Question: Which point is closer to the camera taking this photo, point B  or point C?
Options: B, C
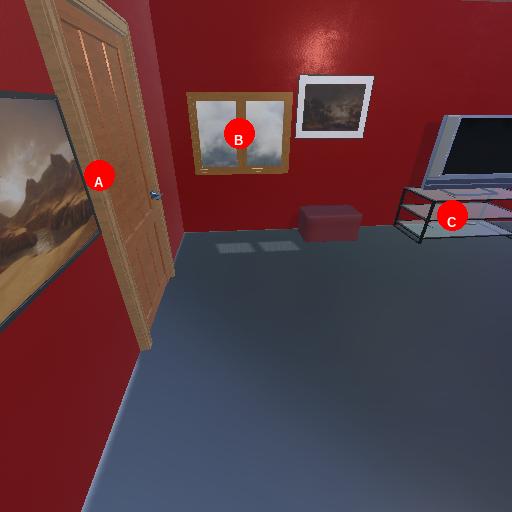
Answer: B